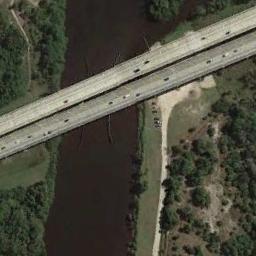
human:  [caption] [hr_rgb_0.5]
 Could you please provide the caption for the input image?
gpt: Two bridges built on a dark green river and the flood bed of the river while dense green plants on the flood bed .

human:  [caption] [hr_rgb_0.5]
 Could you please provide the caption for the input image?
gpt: There is a bridge with some cars over the river next to some trees and grass .

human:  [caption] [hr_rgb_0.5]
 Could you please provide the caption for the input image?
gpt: Two parallel bridges connect the forests on both sides of the deep green river  There are many cars on the bridge .

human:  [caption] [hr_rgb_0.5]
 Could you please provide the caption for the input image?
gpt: There is a white sign on the bridge .

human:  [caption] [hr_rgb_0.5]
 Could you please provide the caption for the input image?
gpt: There are many cars on the bridges .